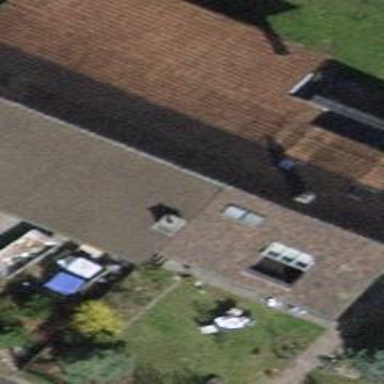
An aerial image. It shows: Building with gabled roof.